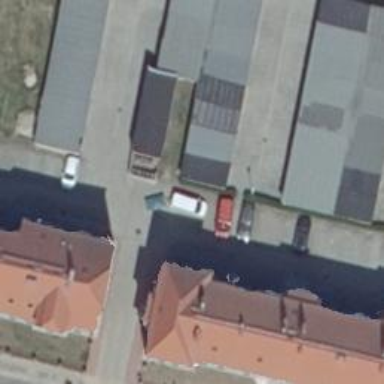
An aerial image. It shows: Group of garages.